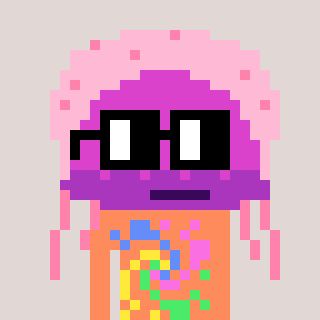
a pixel art character with square black glasses, a jellyfish-shaped head and a peachy-colored body on a warm background